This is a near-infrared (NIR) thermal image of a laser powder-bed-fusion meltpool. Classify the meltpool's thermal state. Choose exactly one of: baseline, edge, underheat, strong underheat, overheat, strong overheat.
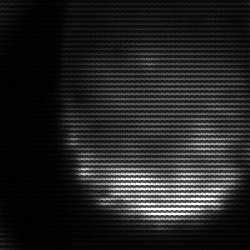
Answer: edge